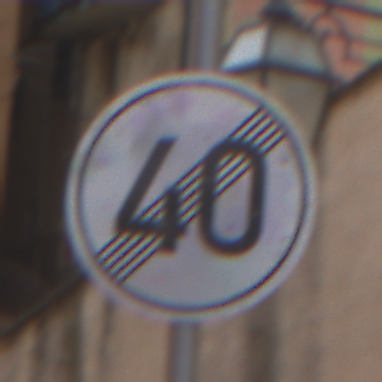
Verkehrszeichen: EndeGeschwindigkeit40
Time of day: Midday
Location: Outdoor (Urban)
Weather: Overcast
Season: NotSpecified
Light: Natural